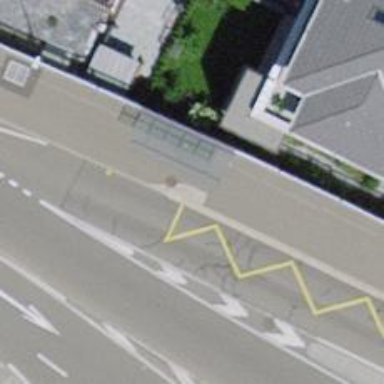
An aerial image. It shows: Platform for public transport. The platform is located by the road.